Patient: sex M, age 31
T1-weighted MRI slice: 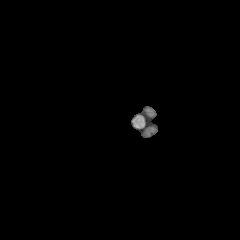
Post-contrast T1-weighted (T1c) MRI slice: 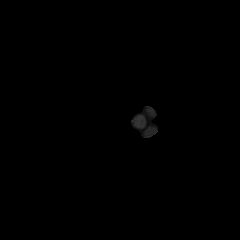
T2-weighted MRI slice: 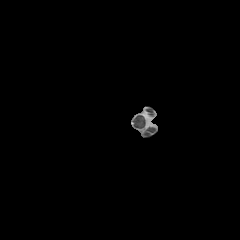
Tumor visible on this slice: no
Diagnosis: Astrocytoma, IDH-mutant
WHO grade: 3